Question: I am inserting a CSV file with a large amount of data in a similar format to the screenshot below.
I'm currently trying to create an SQL query that will select all users with:
- - - -
So, if the query was ran on the data below 'Steven Jones' would be selected & 'Alice Baker' because 'Steven Jones' is the only user where of his rows have the 0, 0, 1 I am looking for.
The SQL database consists of one table with the field names below.
Could anybody point me in the correct direction for creating the query? Thank you.

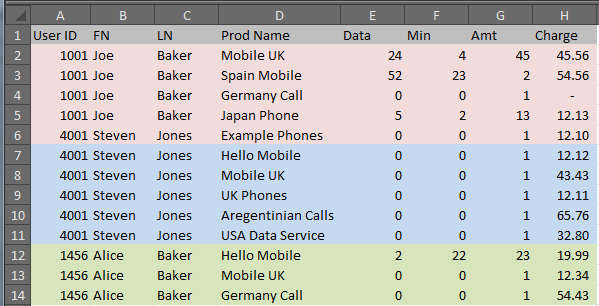
Answer: Use 'having' and 'group by':
'''
select userId
from table t
group by userId
having min(data) = 0 and max(data) = 0 and
min('min') = 0 and max('min') = 0 and
min(amt) = 1 and max(amt) = 1;
'''